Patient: sex F, age 61
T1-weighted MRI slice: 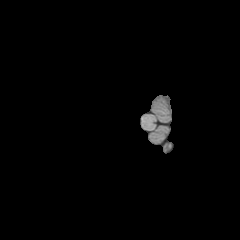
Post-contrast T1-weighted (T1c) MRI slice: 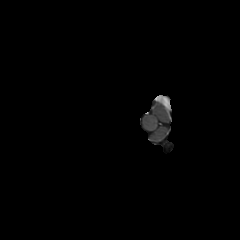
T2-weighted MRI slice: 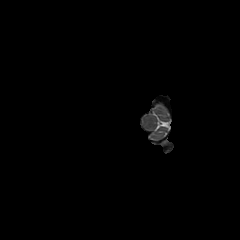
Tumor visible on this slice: no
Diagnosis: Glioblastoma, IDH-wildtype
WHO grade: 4